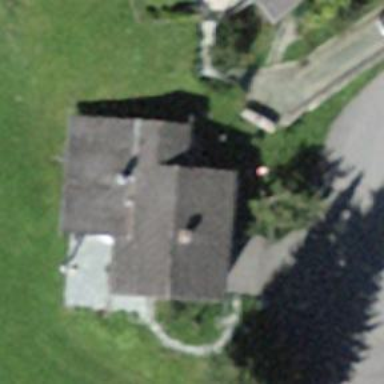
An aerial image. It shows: Simple house.